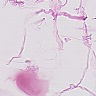
Metastatic tissue present: no